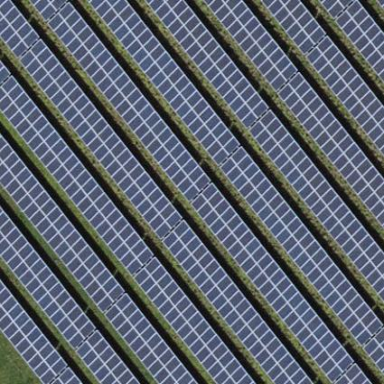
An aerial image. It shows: Solar power generator using photovoltaic panels.